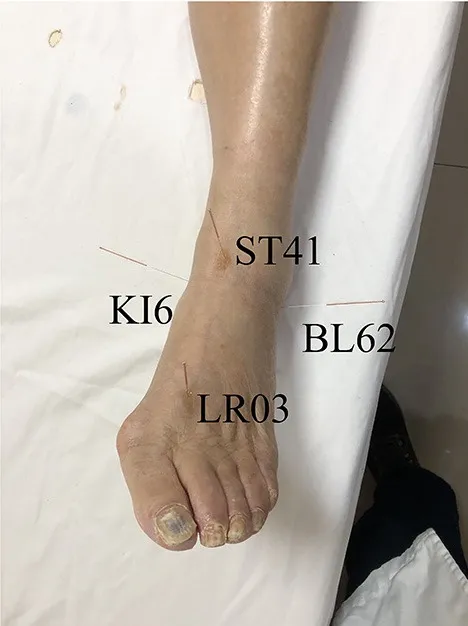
The selected acupoints Shenmai (BL62), Jiexi (ST41), Zhaohai (KI6) and Taichong (LR03) on the left side.
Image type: radiology (x_ray)